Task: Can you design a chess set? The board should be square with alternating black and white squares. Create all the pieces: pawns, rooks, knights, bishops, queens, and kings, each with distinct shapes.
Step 3092:
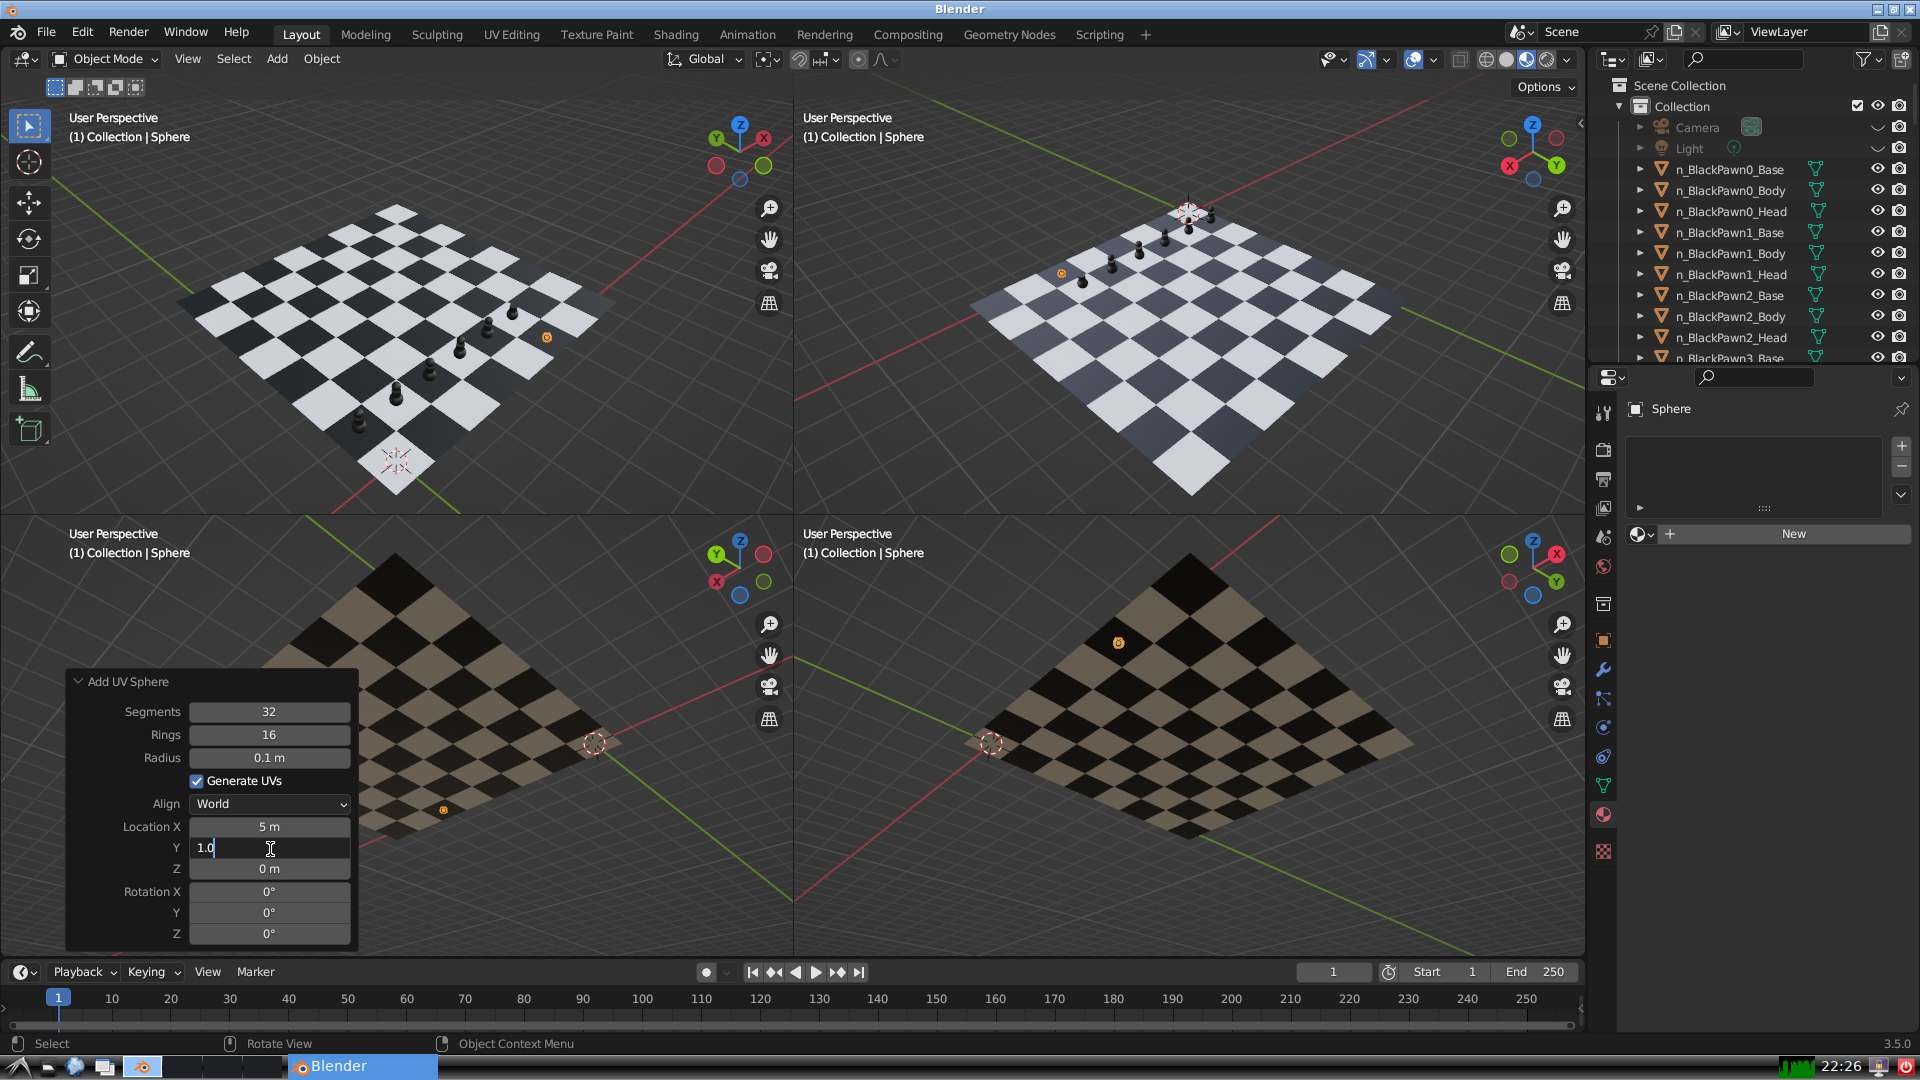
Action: {"key_press": ['Return']}